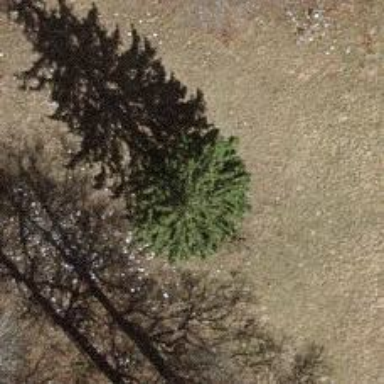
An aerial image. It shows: Beautiful tree in nature.